Field crop: maize
Growth stage: 2
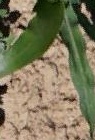
Species: maize